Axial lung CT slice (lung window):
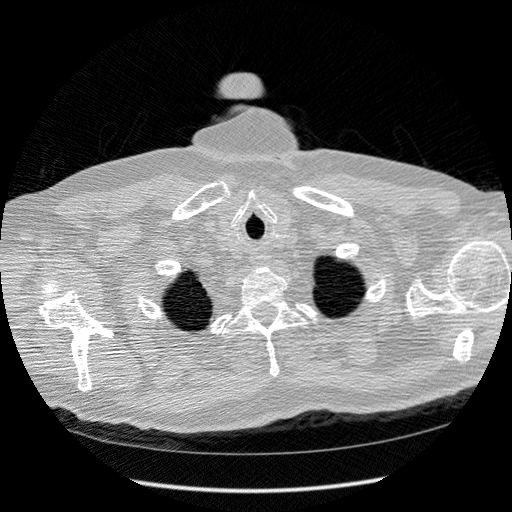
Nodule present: no